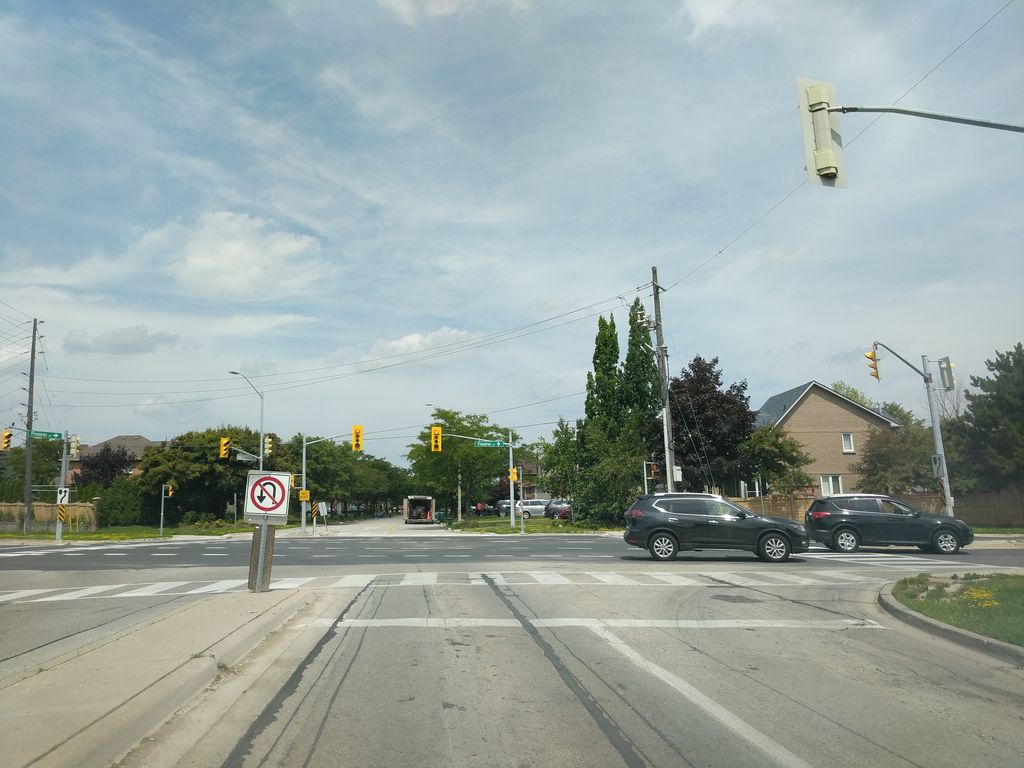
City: toronto